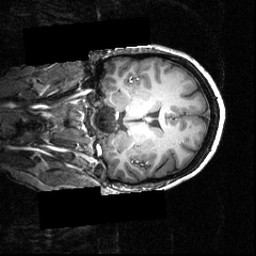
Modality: T1w
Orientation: coronal
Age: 27
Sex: female
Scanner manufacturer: siemens
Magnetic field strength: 3.951 T
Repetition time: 1.5 s
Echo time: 0.00335 s